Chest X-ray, AP view. Patient: 55 years old, sex F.
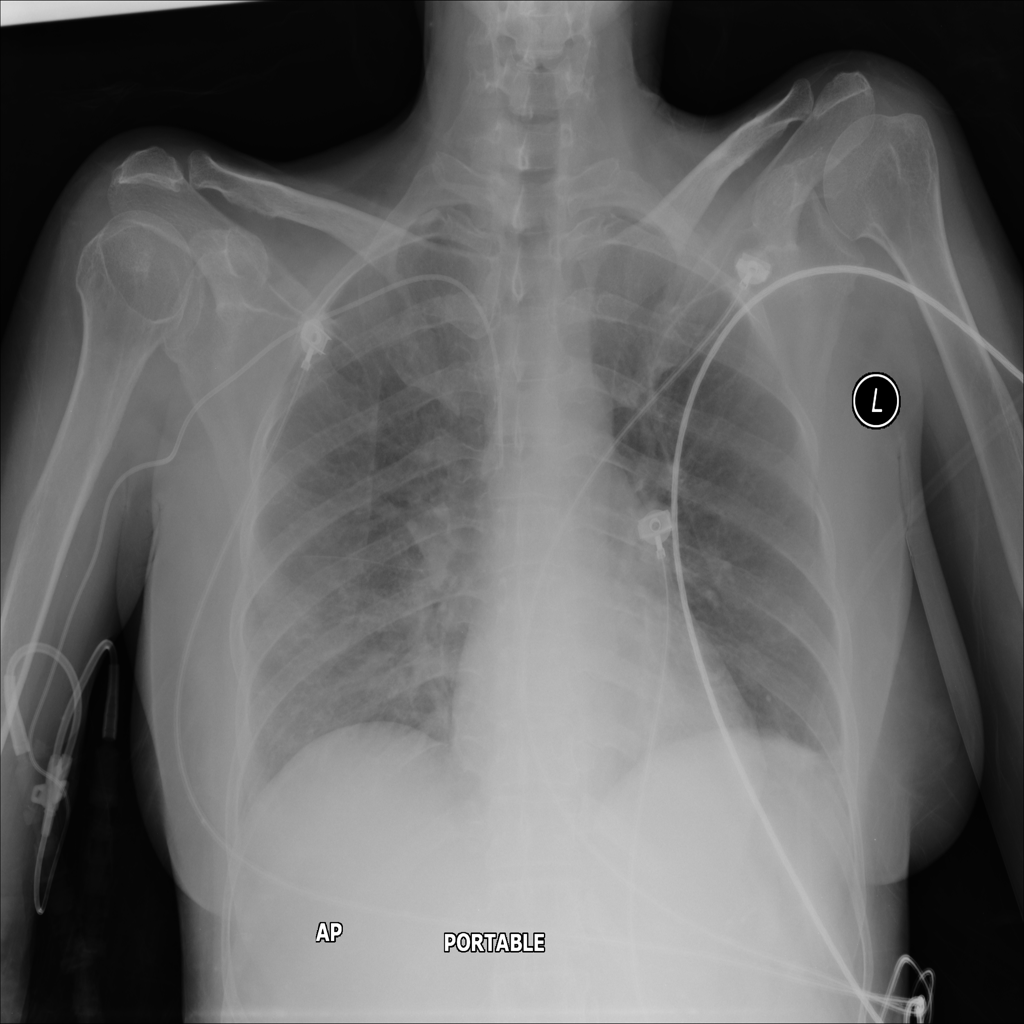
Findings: No Finding